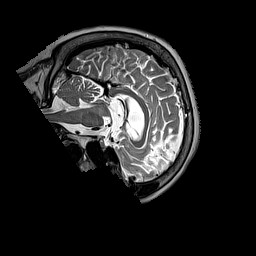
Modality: T2w
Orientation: sagittal
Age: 76
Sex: female
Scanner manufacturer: siemens
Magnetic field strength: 3 T
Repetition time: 3.2 s
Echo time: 0.212 s